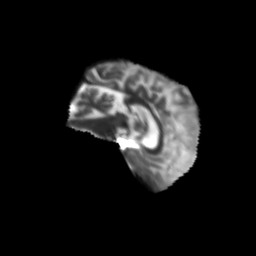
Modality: T2w
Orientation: sagittal
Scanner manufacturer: siemens
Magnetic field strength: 3 T
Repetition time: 9.2 s
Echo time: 0.084 s